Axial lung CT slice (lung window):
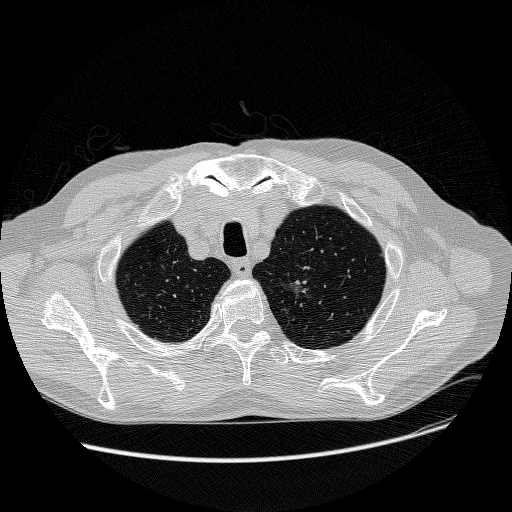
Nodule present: yes
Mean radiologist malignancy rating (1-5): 4.333